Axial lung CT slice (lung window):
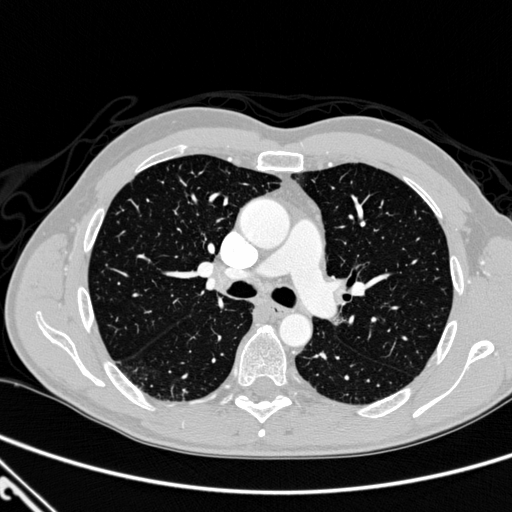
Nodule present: no